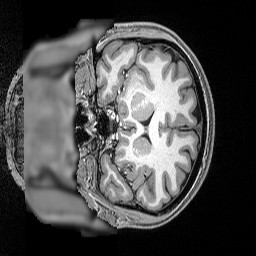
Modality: T1w
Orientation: coronal
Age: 24
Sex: female
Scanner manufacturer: siemens
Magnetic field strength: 3 T
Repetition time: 2.5 s
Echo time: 0.0029 s